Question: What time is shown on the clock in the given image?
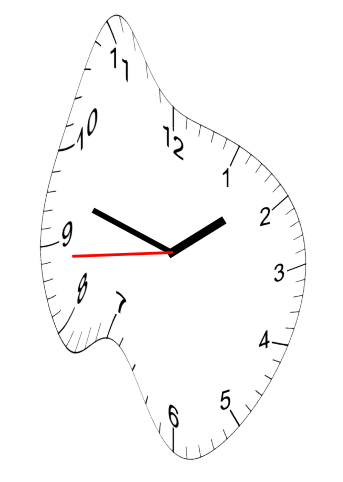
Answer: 01:47:44